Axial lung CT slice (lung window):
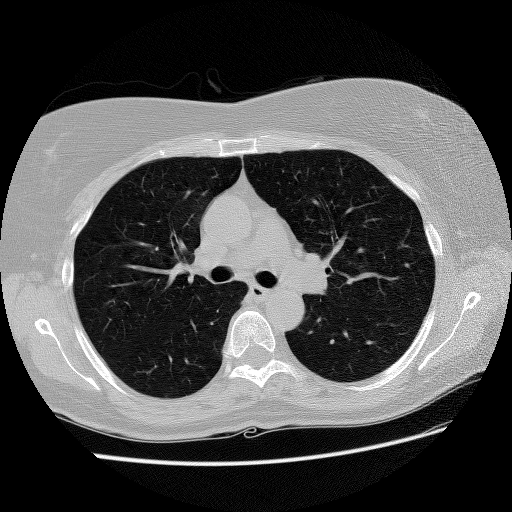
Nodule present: no